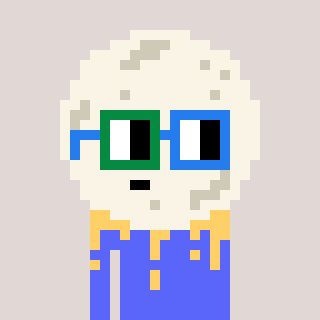
a pixel art character with square green and blue glasses, a moon-shaped head and a purple-colored body on a warm background